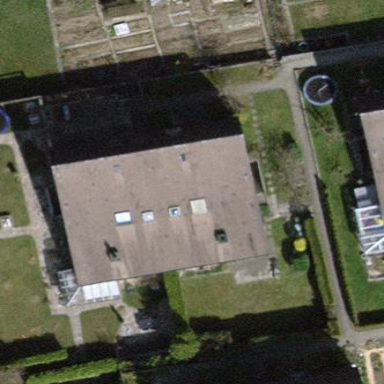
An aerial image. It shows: Terrace building.